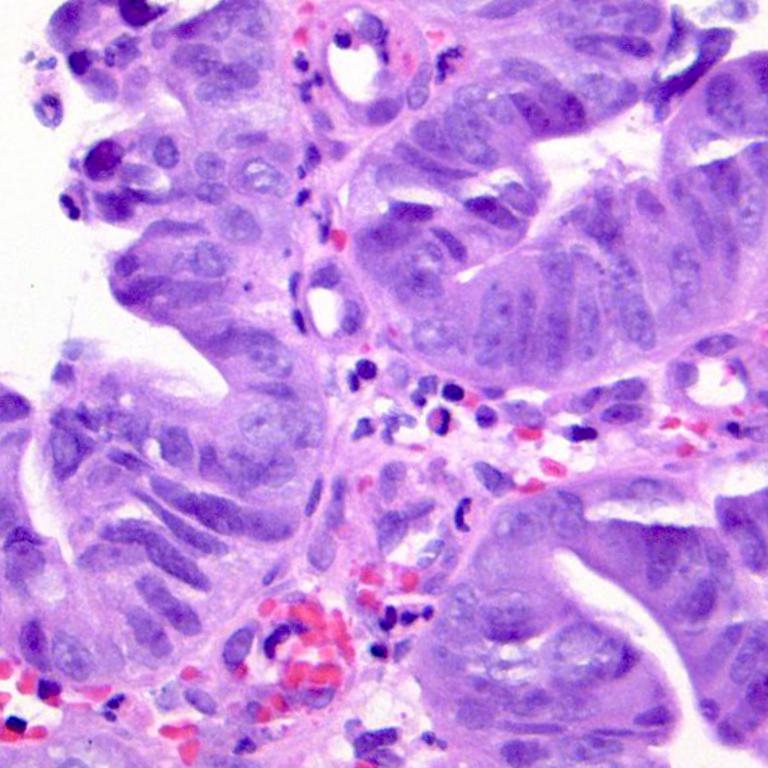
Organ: colon
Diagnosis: adenocarcinomas